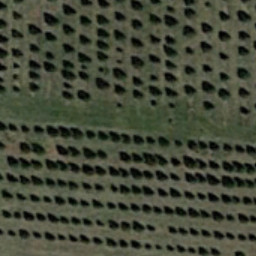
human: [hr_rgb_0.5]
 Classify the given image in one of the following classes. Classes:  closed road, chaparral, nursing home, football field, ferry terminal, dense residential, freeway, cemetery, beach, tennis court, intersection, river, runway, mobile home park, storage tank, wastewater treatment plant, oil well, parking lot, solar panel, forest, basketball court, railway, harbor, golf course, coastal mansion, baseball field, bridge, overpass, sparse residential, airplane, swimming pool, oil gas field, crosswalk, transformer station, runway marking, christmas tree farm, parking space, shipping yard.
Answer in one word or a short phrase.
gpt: christmas tree farm